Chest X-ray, AP view. Patient: 35 years old, sex M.
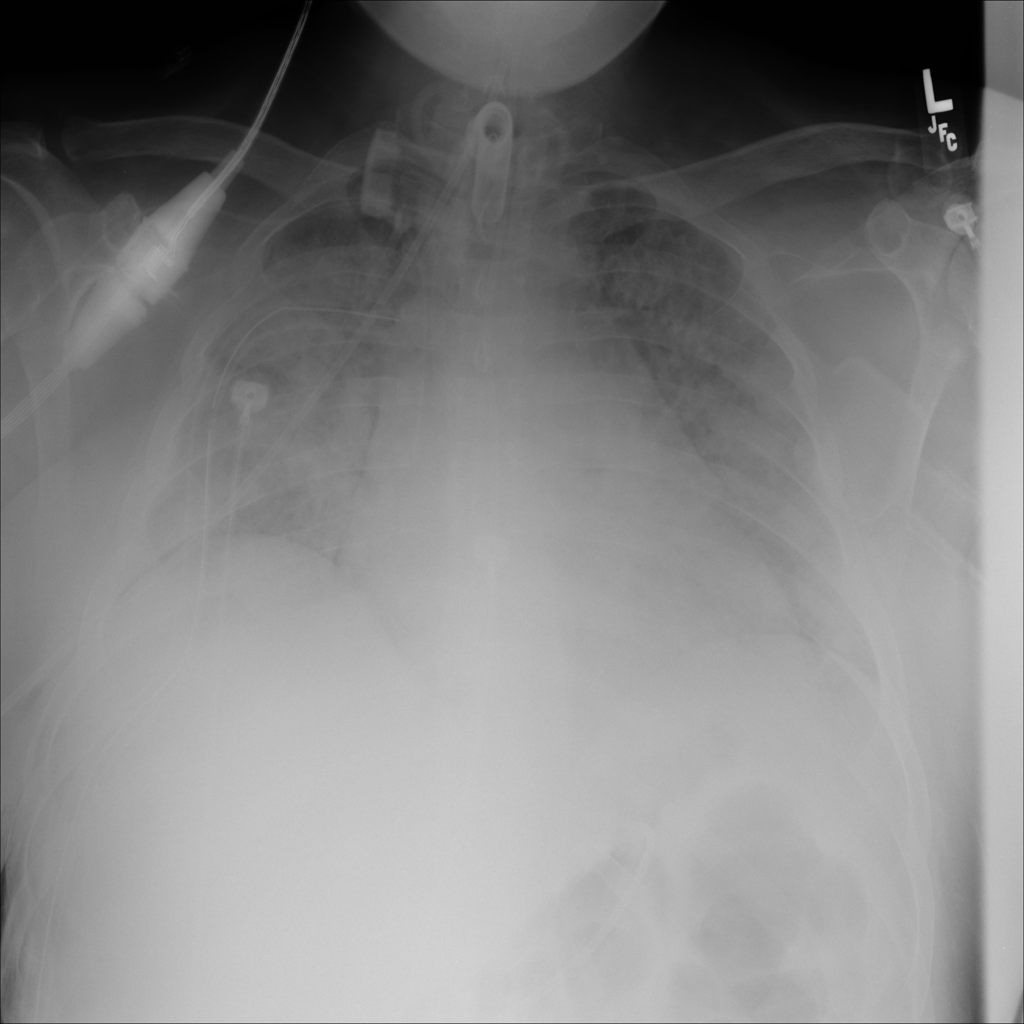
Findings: Consolidation